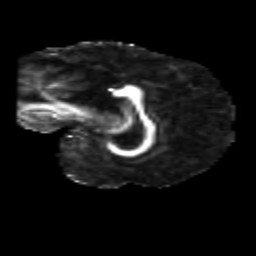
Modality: FA
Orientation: sagittal
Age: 46
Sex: female
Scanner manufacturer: siemens
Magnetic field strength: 3 T
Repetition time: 1.8 s
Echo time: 0.07 s